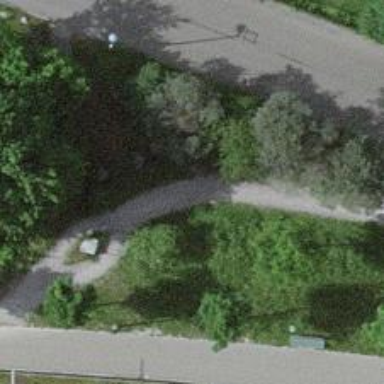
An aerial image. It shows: Footway with fine gravel surface.